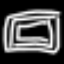
Label: pants